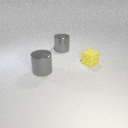
small yellow rubber cube to the right of large gray metal cylinder